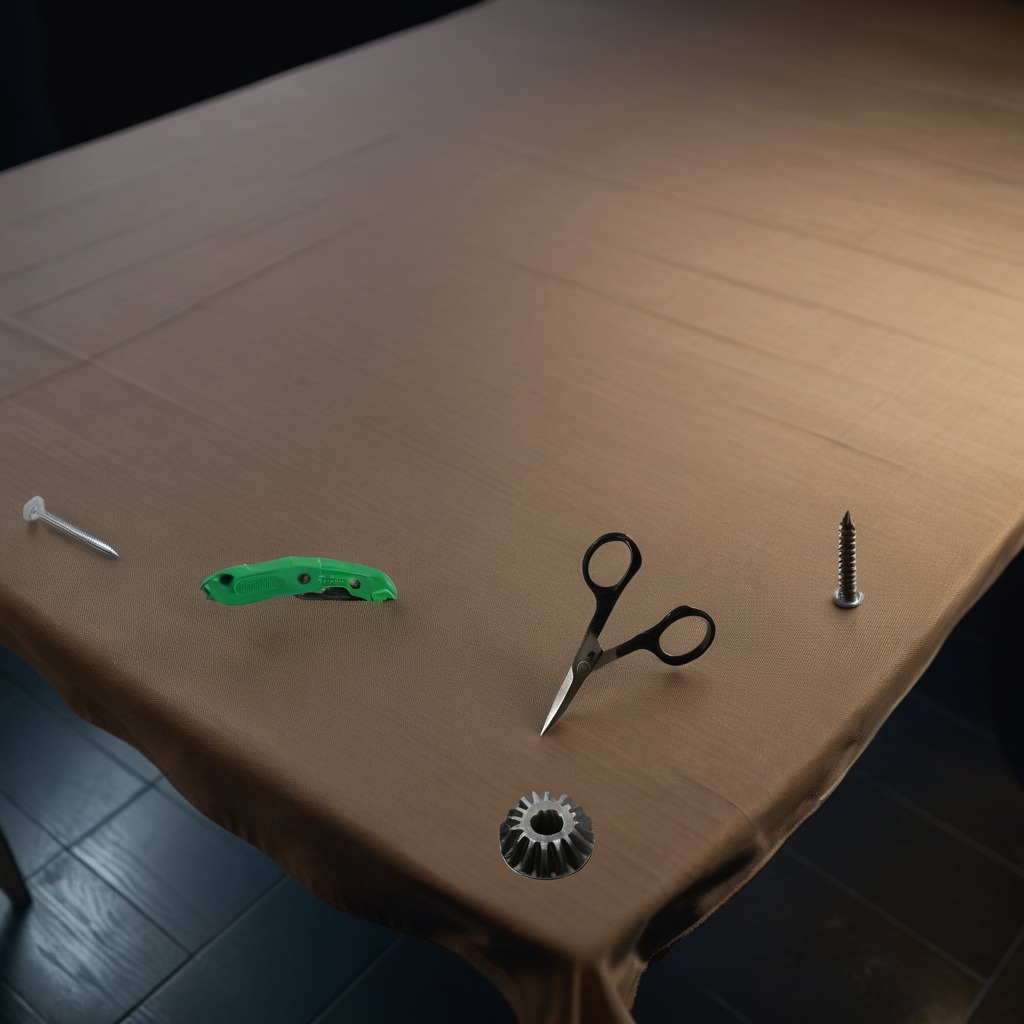
A steel gear with teeth, a utility knife, a metal machine screw, an iron nail, and a pair of scissors are lying on a wooden table.